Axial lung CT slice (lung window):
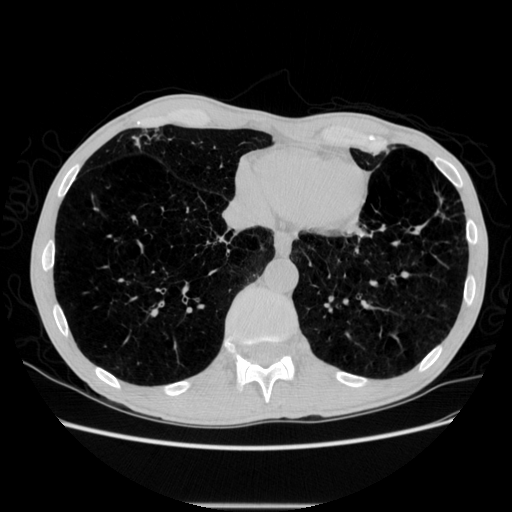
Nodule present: no